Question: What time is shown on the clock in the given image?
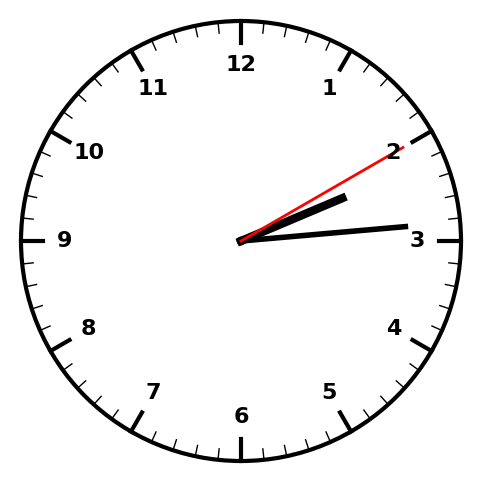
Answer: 02:14:10